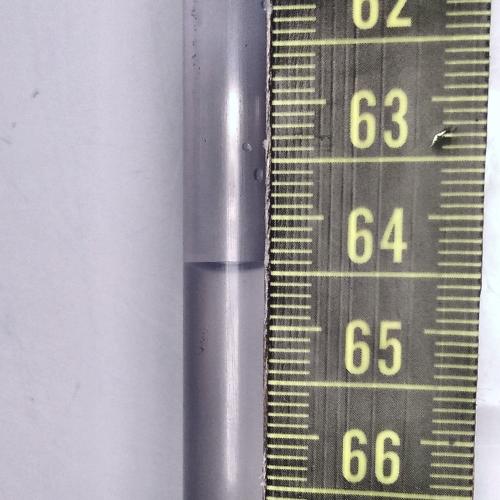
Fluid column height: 64.5 cm